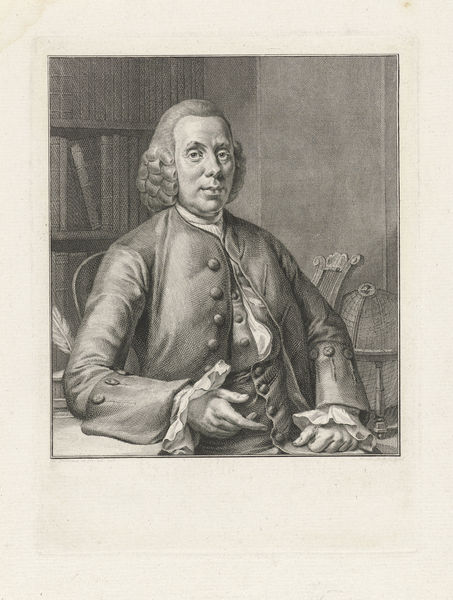
Titel: Portret van Nicolaas Simon van Winter
Künstler: Jacob Houbraken
Standort: Amsterdam
Institution: Rijksmuseum
Schlagwörter: feder, mann, lampe, raum, stuhl, zeichnung, alt, hemd, regal, wand, spiegel, mantel, locken, potrait, perücke, bücher, foto, manschetten, scherpe, forscher, adliger, harfe, globus, columbus, manschettenknöpfe